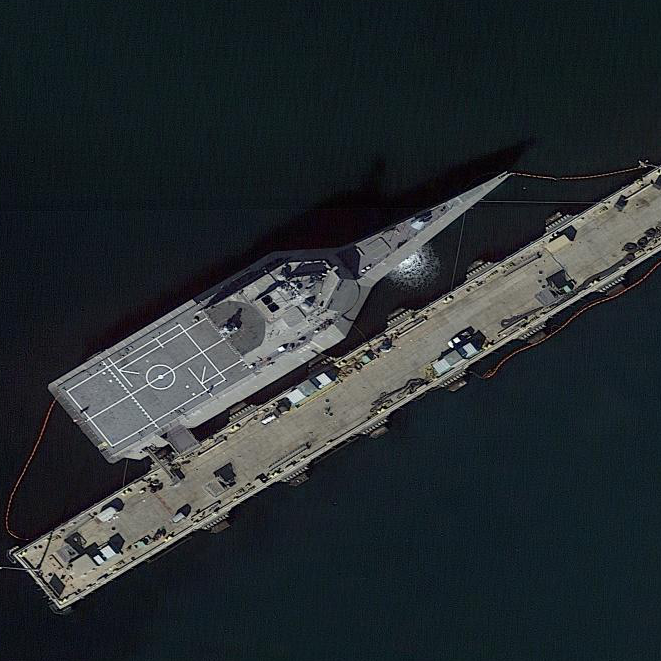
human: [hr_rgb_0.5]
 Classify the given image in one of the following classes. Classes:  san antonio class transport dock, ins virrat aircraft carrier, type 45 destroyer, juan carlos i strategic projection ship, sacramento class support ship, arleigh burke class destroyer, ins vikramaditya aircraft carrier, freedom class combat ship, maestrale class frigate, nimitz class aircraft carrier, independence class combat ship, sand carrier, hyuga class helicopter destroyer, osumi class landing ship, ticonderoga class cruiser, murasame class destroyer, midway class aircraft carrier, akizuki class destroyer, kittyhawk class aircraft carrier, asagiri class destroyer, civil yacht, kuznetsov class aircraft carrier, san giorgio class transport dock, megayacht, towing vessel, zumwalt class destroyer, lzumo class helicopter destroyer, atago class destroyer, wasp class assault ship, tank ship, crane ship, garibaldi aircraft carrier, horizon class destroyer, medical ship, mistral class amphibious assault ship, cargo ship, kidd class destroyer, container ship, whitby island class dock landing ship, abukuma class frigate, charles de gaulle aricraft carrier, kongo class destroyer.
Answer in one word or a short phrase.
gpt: Independence class combat ship